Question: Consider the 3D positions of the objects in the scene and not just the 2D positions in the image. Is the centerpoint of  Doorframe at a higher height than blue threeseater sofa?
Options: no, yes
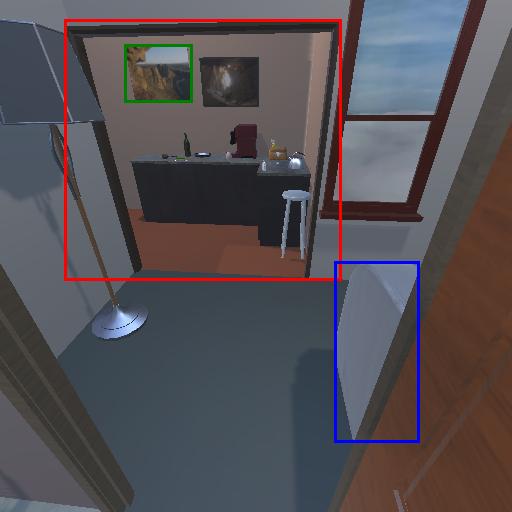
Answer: no